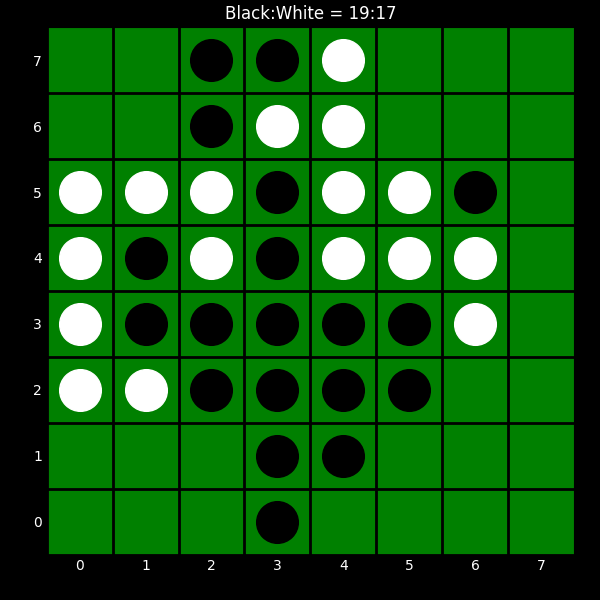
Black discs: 19
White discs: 17